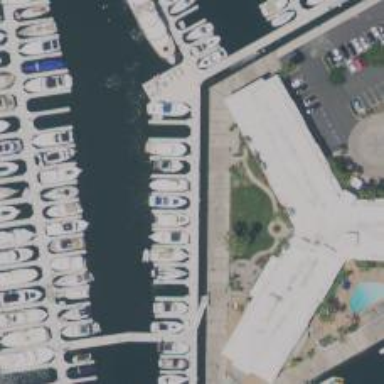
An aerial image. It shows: Man-made pier.